Question: I'm doing cs50x and on week 5's problem set I keep getting this error message 'error: incompatible pointer types passing 'FILE *' (aka 'struct _IO_FILE *') to parameter of type 'const char *' [-Werror,-Wincompatible-pointer-types]
while (scanf(file, "%s", word) != EOF)' when implementing the load function and I can't quite understand what am I doing wrong... Can someone help me please?

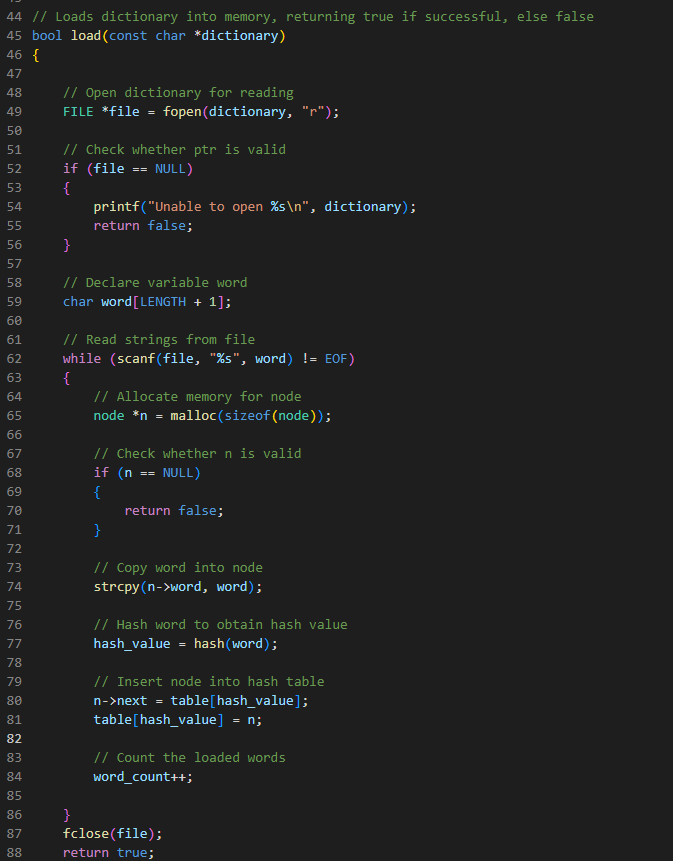
Answer: I guess you need to replace by in your load function. Btw, CS50 is a great course. I completed it about a month ago.